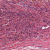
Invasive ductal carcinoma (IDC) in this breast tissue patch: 0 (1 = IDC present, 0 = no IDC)